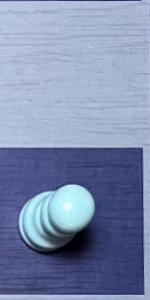
Label: Pawn_White